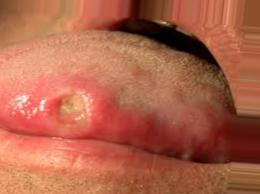
Condition: Mouth Ulcer